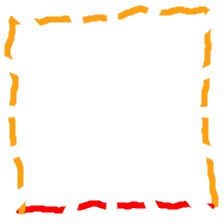
Shape: square